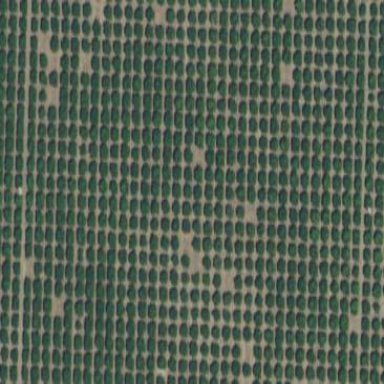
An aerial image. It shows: Orchard.